Field crop: tomato
Growth stage: 1
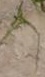
Species: cyperus